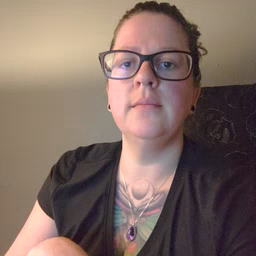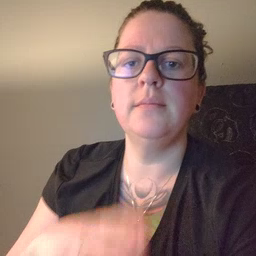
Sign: beside